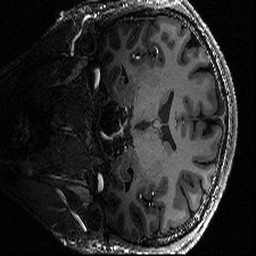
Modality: T1w
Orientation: coronal
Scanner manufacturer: siemens
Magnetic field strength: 6.98 T
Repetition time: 2.7 s
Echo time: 0.00234 s